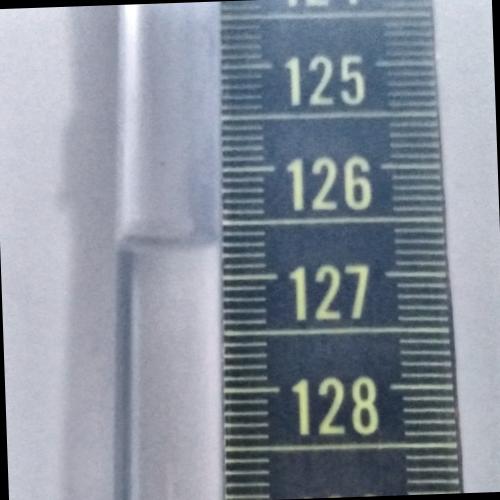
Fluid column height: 126.7 cm